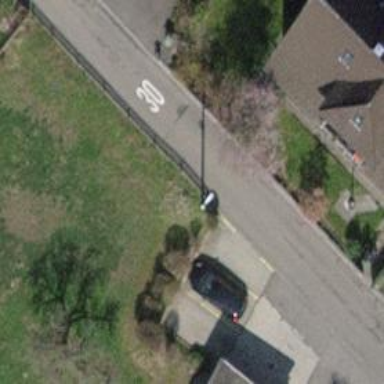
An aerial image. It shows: Residential road with asphalt surface and no sidewalks.